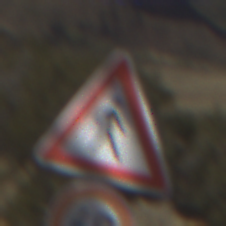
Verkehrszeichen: FussgaengerLinks
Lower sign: Geschwindigkeit60
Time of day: MorningAfternoon
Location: Outdoor (Nature)
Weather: Clear
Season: NotSpecified
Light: Natural